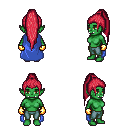
a pixel art fantasy rpg character, female body template, orc, green skin, blue cape, teal pants, ruby red extra-long topknot hairstyle, gold gloves, four views (front, back, left, right), 2x2 character sprite sheet, small pixel art, hard edges, no anti-aliasing